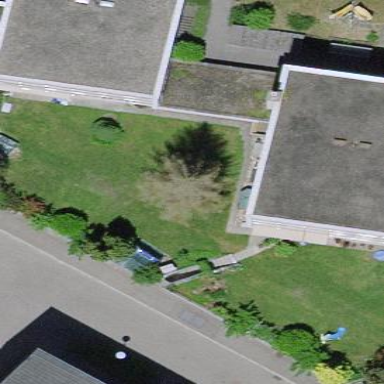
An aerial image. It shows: View of roof of building.